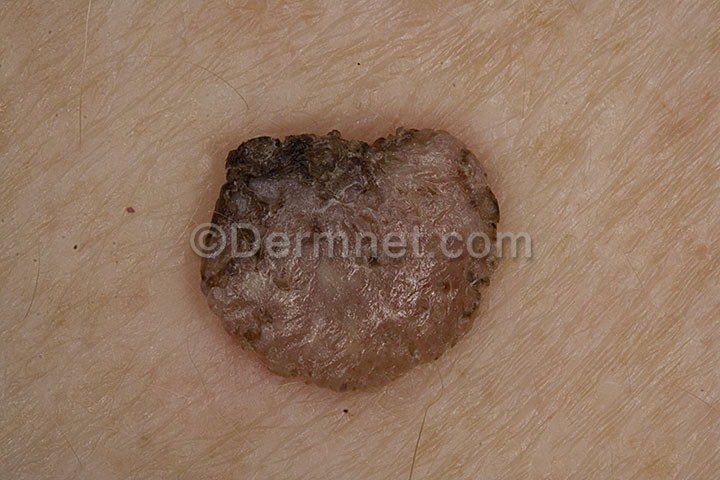
Disease: Seborrheic Keratoses and other Benign Tumors